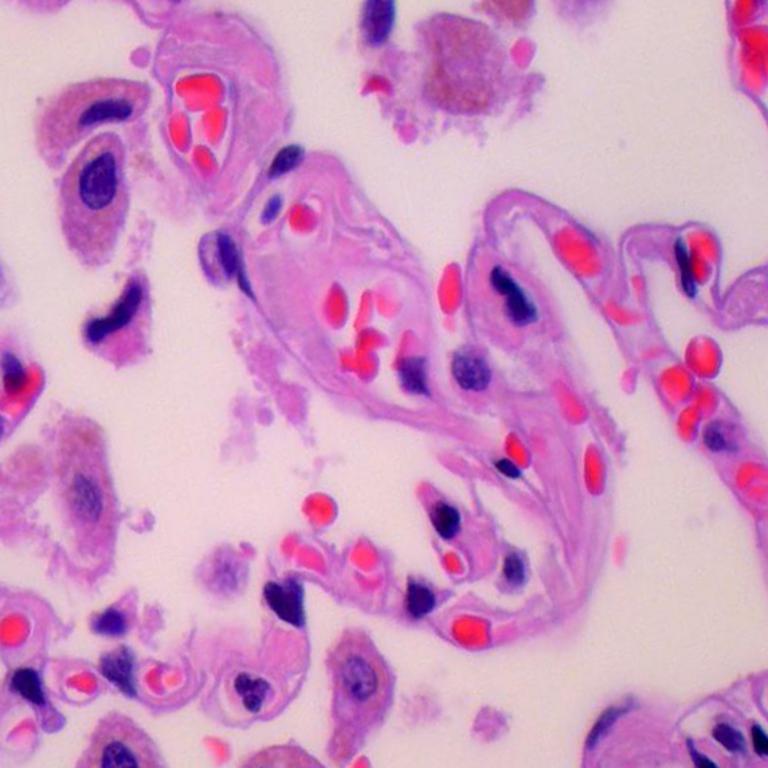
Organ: lung
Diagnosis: benign